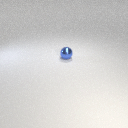
small blue metal sphere